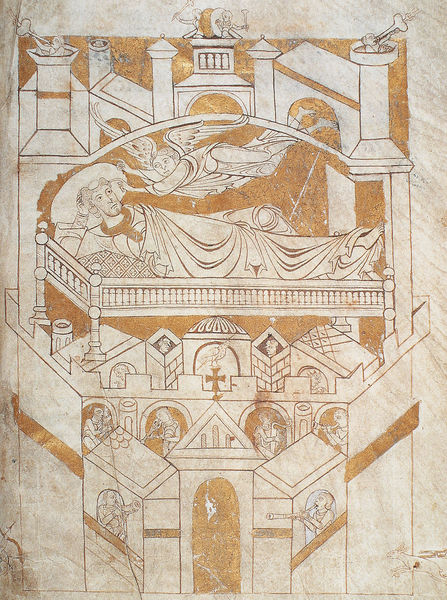
Titel: Kartular des Robert von Torigny, Mont-Saint-Michel
Institution: Avranches, Bibliothèque Municipale
Schlagwörter: feder, flügel, gemälde, gott, mann, weiß, fenster, tür, gebäude, schloss, tier, architektur, mensch, steine, kirche, turm, engel, liegen, bogen, mauer, kuppel, bett, liegend, tor, zinnen, eingang, fugen, burg, kreuz, türme, torbogen, fleck, mauern, wächter, heiliger, posaunen, fanfaren, trompeten, heilig, posaune, jerusalem, josef, zinne, gerippe, trompeter, heiliger mann